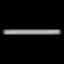
Label: line